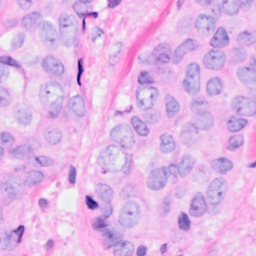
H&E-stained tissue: Breast